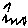
Label: zigzag